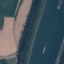
Label: River